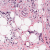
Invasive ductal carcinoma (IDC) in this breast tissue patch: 1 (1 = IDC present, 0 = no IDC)